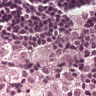
Metastatic tissue present: yes